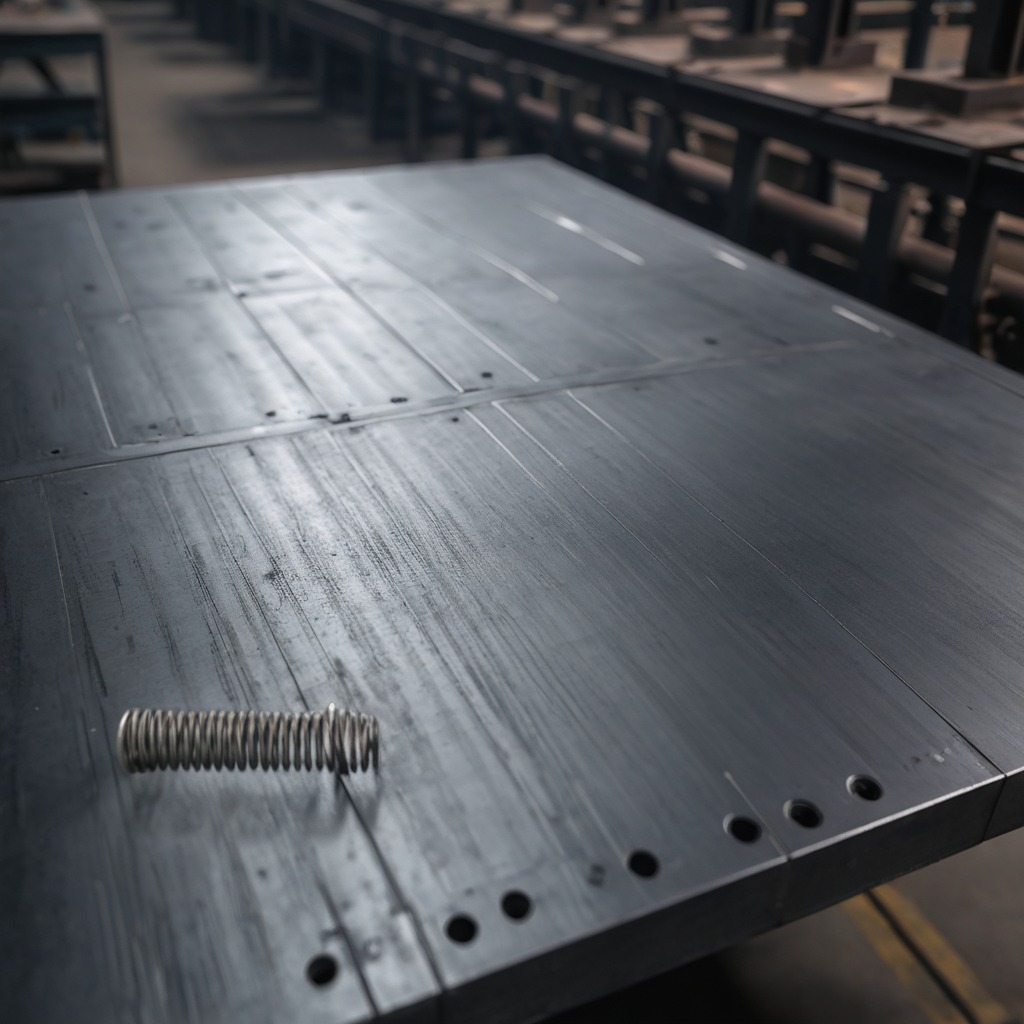
A coiled metal spring is lying on the cold steel table in a mining workshop.